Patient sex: M
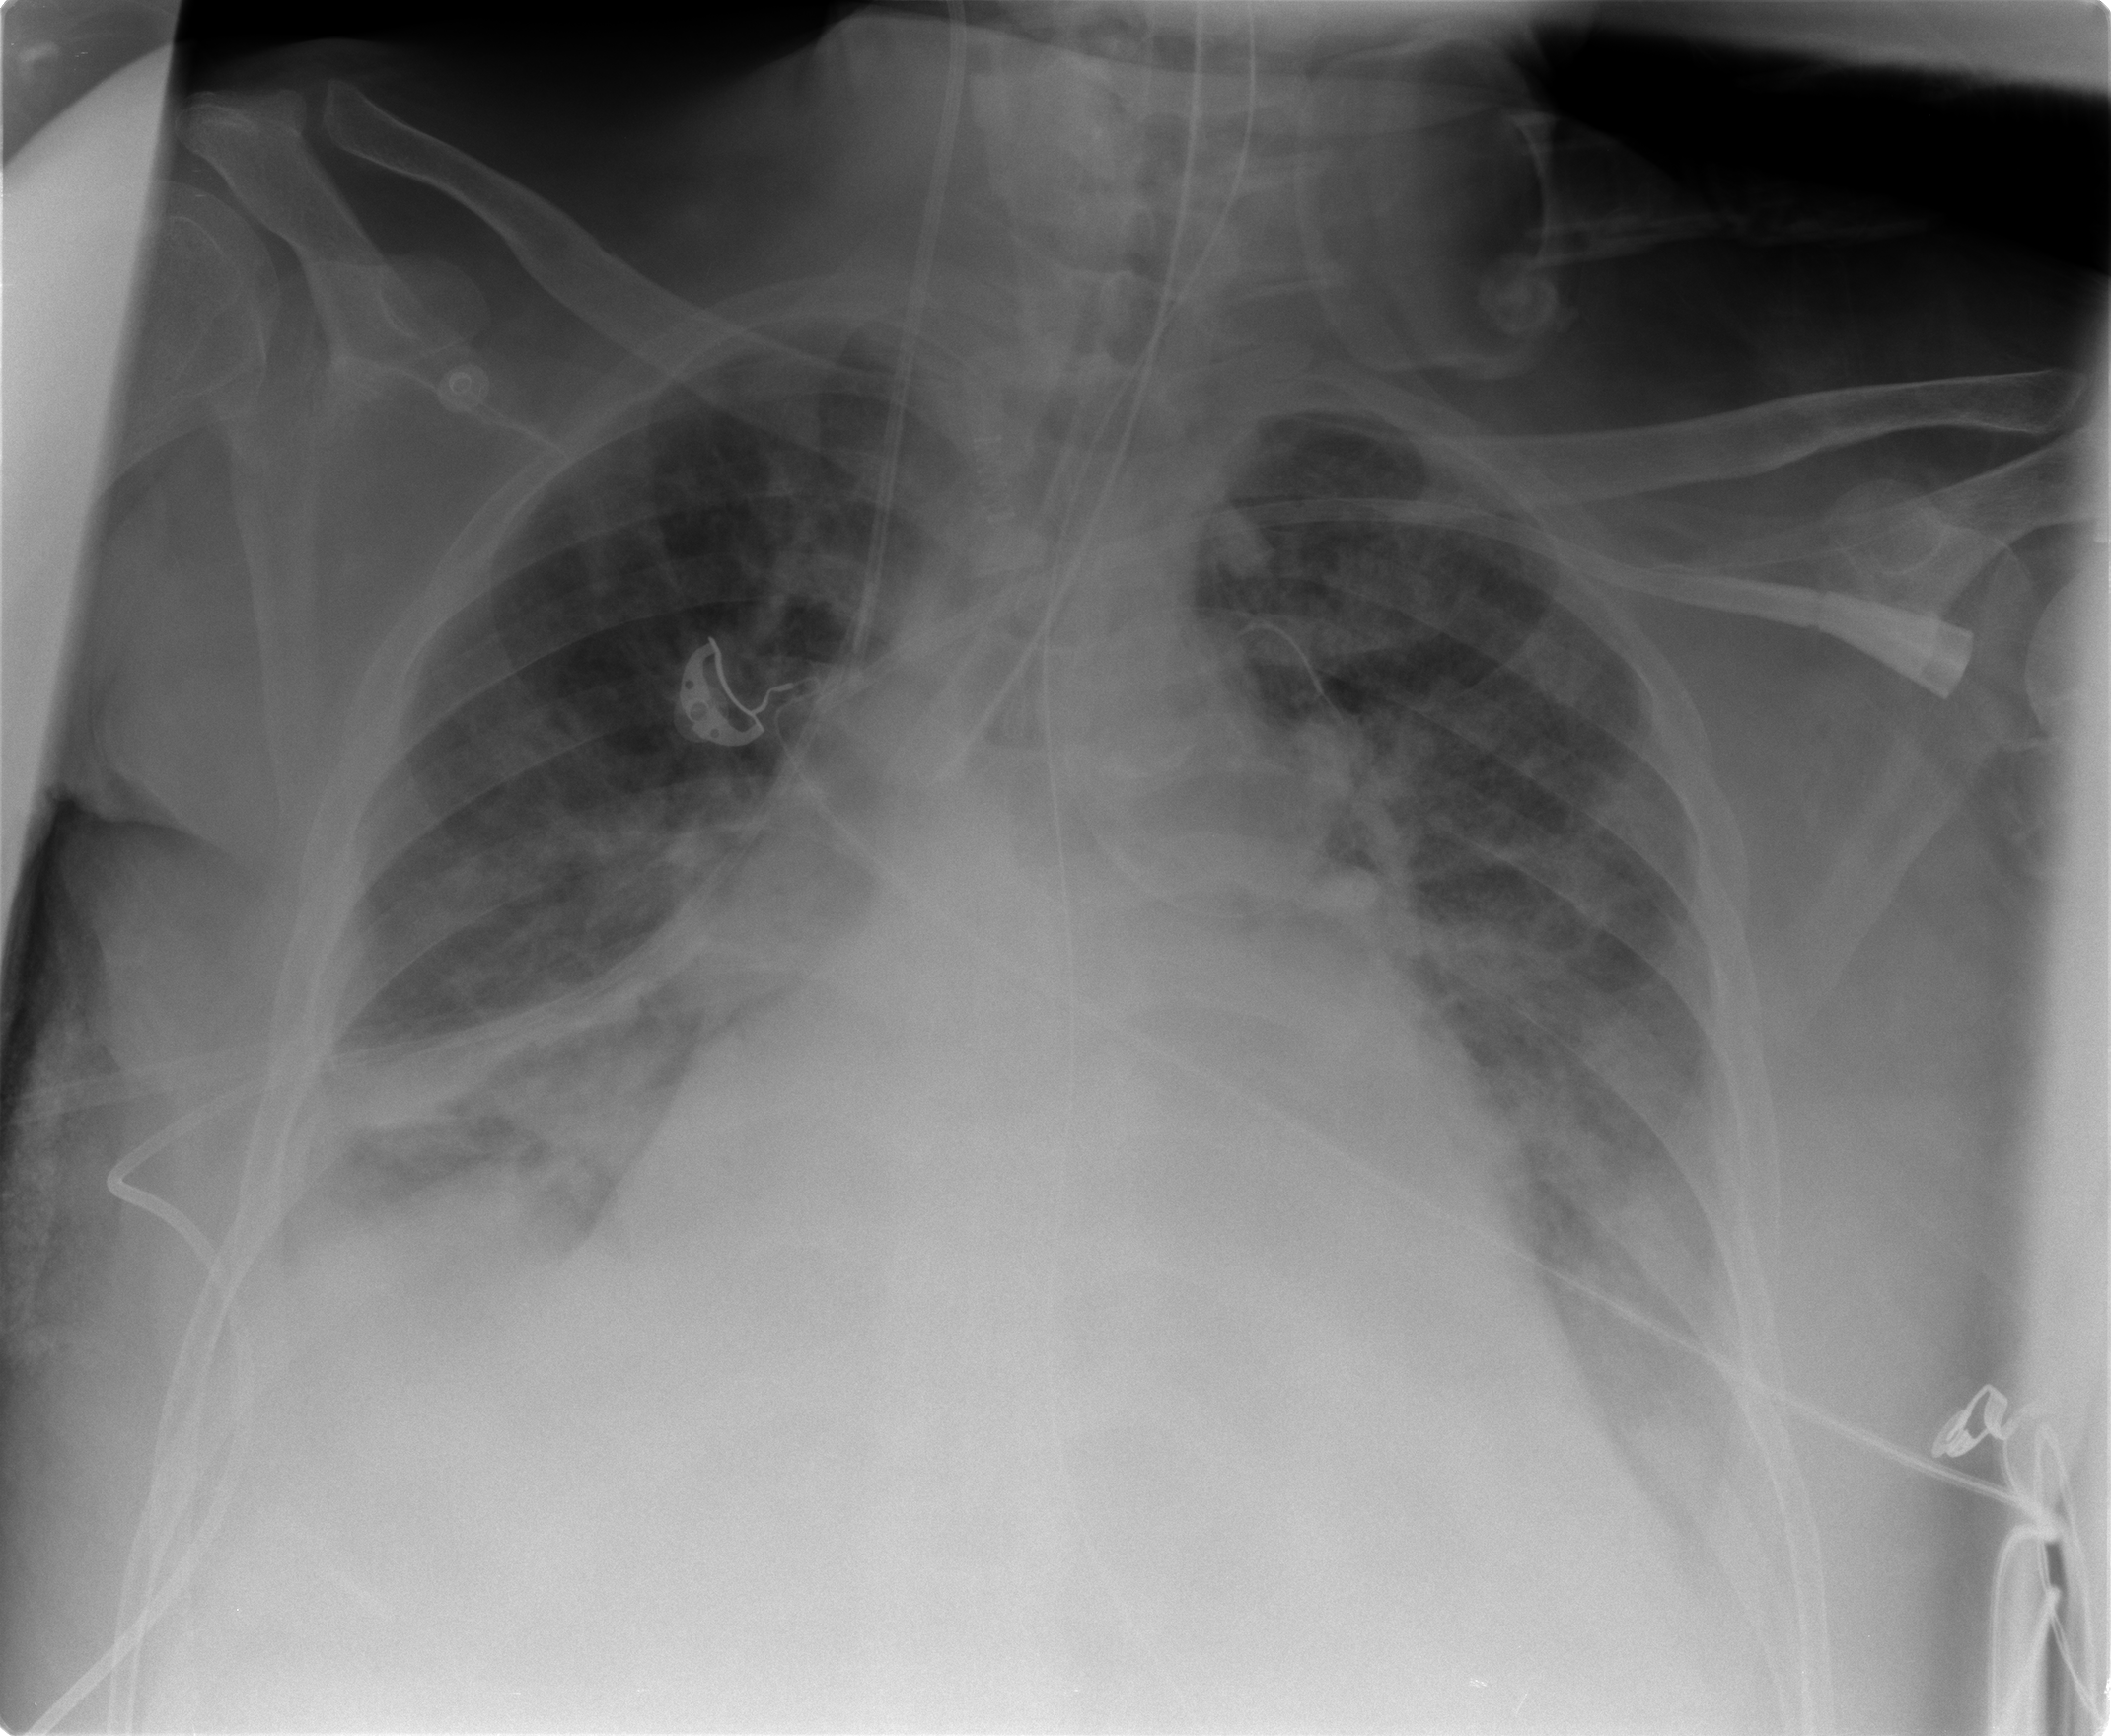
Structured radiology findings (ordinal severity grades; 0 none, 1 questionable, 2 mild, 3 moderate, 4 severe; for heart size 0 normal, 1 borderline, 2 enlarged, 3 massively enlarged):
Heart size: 2
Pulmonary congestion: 2
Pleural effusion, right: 3
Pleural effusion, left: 2
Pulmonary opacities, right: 2
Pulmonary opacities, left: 2
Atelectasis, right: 3
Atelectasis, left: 2